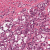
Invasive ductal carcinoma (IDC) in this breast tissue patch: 1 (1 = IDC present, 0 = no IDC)